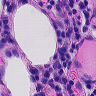
Metastatic tissue present: no